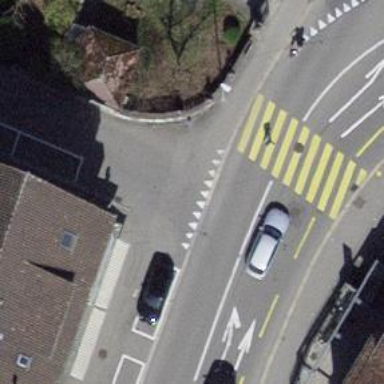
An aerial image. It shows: Road with "give way" sign.